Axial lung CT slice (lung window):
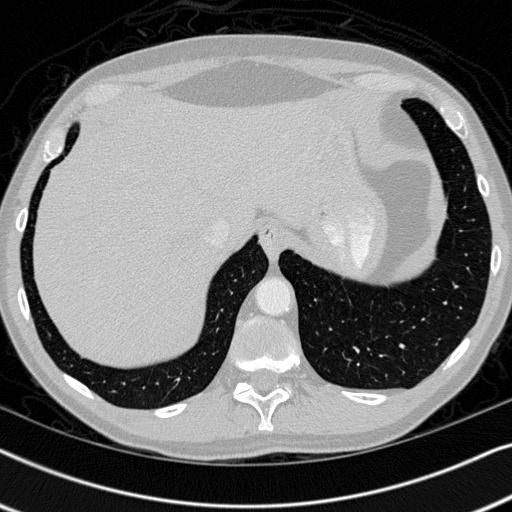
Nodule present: no